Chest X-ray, PA view. Patient: 7 years old, sex M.
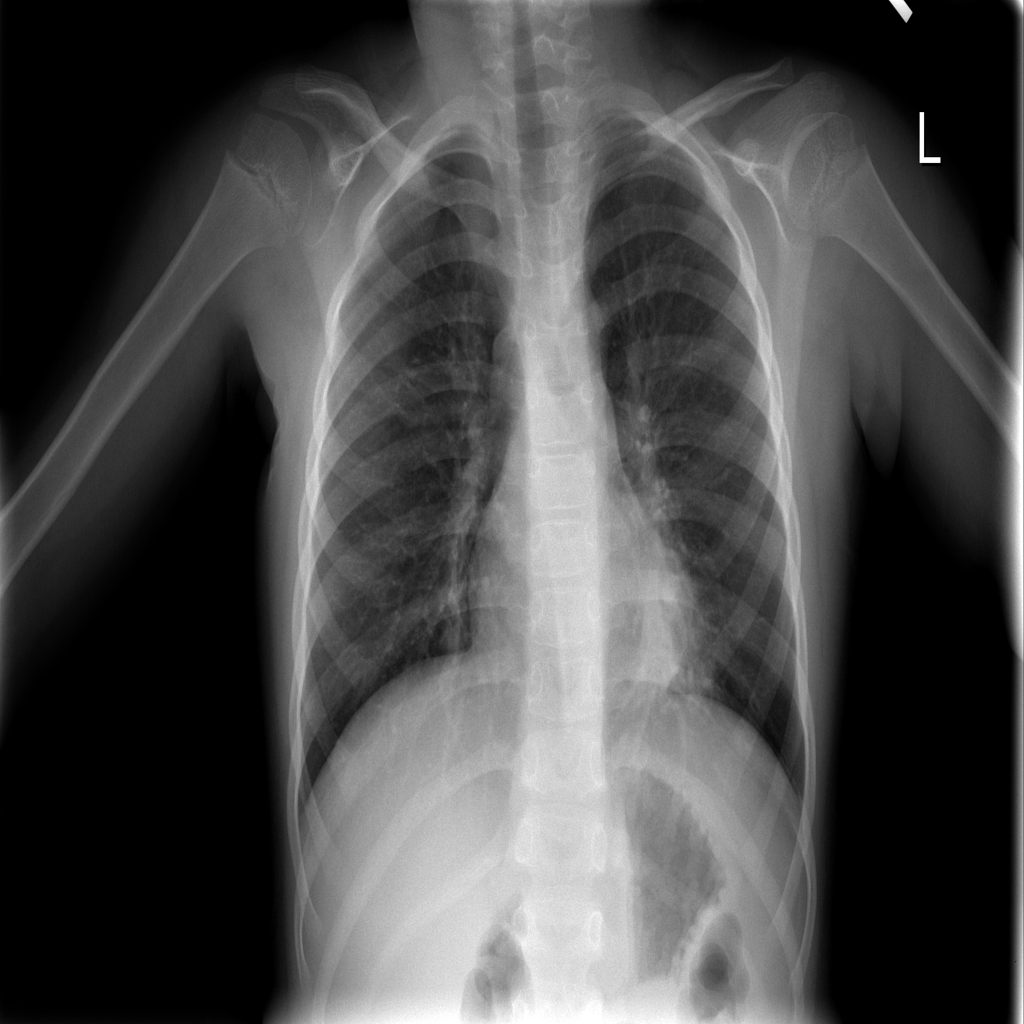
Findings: Infiltration